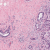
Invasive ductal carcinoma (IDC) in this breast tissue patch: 1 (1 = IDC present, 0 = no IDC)